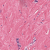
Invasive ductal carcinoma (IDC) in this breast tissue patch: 0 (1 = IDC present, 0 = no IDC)